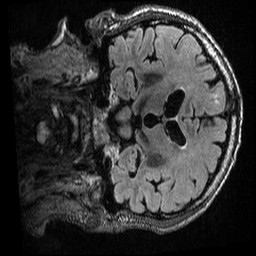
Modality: T2w
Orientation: coronal
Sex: male
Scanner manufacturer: ge
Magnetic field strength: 3 T
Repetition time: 6 s
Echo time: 0.1275 s